Question: I have the following code in xaml file of windows phone app:
'''
<!--ContentPanel - place additional content here-->
<ScrollViewer>
<Grid x:Name="ContentPanel" Grid.Row="1" Margin="12,0,12,0">
<Button Content="Save Details" Height="72" HorizontalAlignment="Left" Margin="9,870,0,0" Name="Button_SaveDetails" VerticalAlignment="Top" Width="216" />
<Button Content="Cancel" Height="72" HorizontalAlignment="Left" Margin="296,870,0,0" Name="Button_Cancel" VerticalAlignment="Top" Width="160" />
</Grid>
</ScrollViewer>
</Grid>
'''
Now, even though the page is scrollable, I have two problems:
1) Some of the contents appear behind the application title
2) The buttons at the bottom are not fully visible (does not scroll entirely to the bottom)
Here is a screenshot showing the first problem

How can I solve these two problems please? Thanks
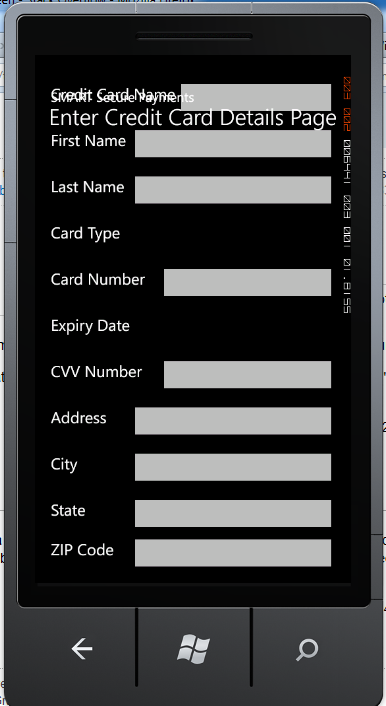
Answer: I think what you want to do is move the scroll viewer so that it is the top most element. Then put the grid inside of that. Don't have a grid surrounding the scroll viewer. From what code you posted I believe that is your issue.